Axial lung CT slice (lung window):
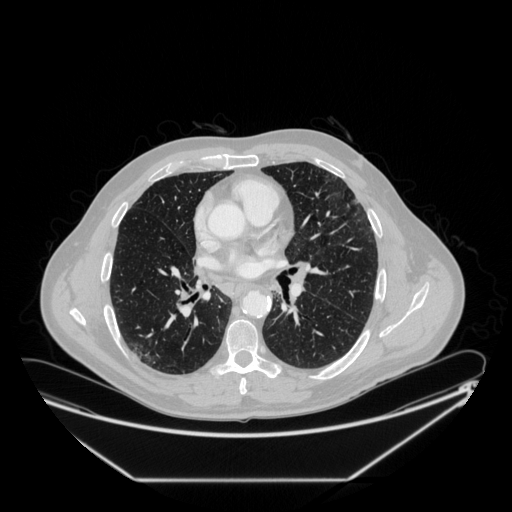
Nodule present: no